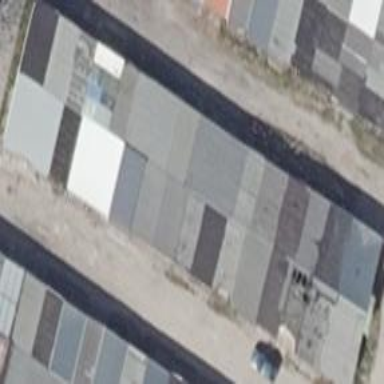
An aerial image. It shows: Group of garages.